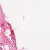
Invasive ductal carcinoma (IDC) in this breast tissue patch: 0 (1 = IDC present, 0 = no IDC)